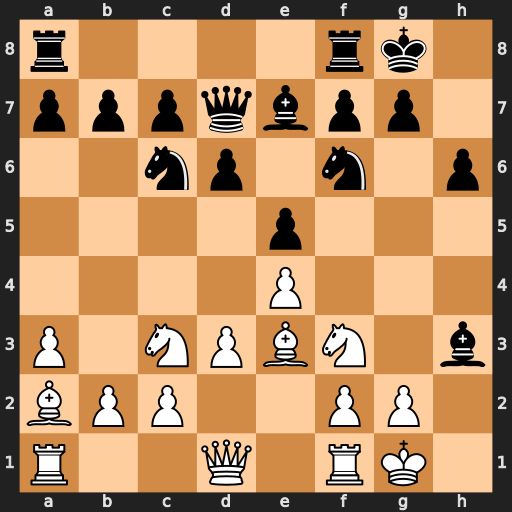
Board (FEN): r4rk1/pppqbpp1/2np1n1p/4p3/4P3/P1NPBN1b/BPP2PP1/R2Q1RK1
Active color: w
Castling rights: -
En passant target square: -
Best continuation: gxh3 Qxh3 Nh2